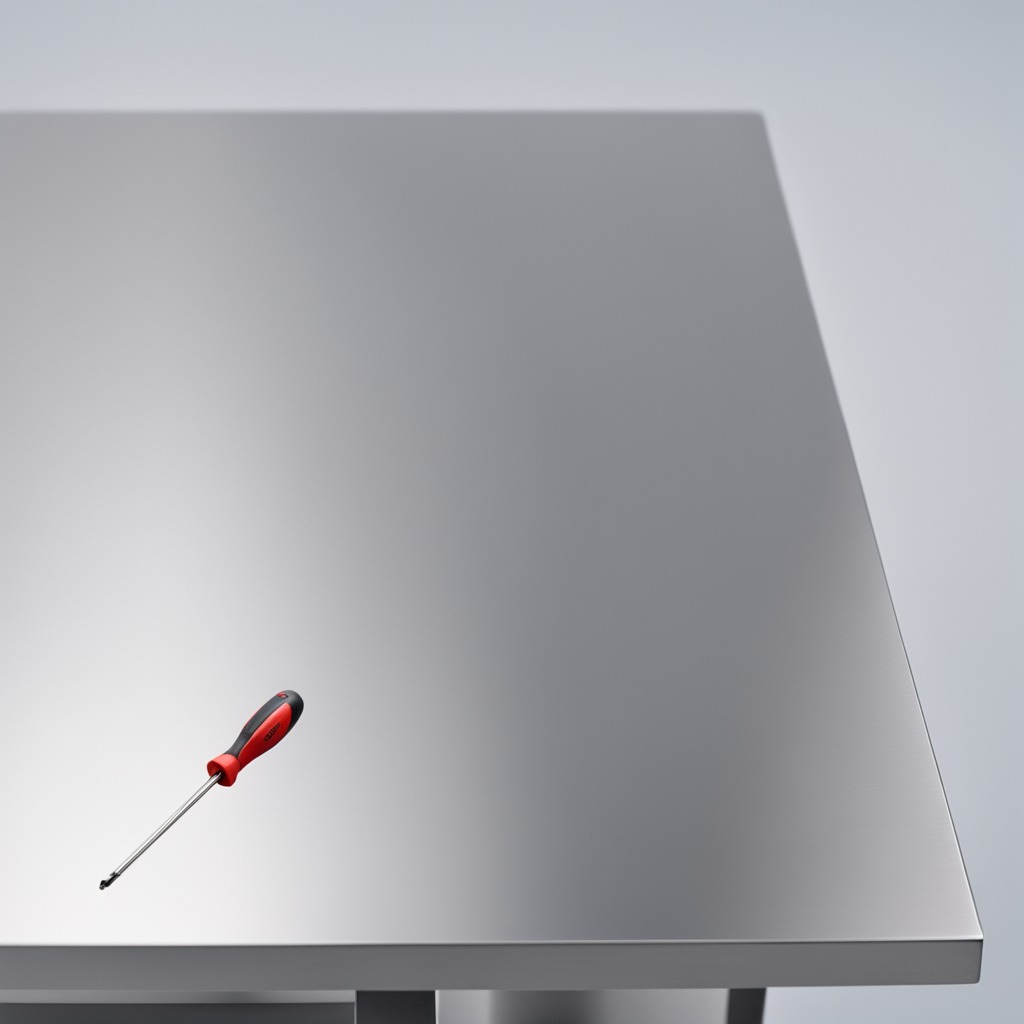
A screwdriver lies on a stainless steel table in a high-end prototyping lab.